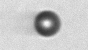
Label: bead